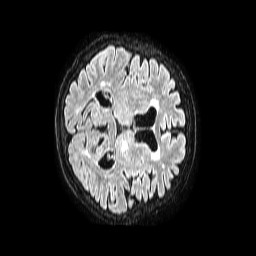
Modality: FLAIR
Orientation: axial
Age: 60
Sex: female
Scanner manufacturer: philips
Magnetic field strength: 1.5 T
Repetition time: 4.8 s
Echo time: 0.3 s